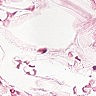
Metastatic tissue present: no